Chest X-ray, PA view. Patient: 35 years old, sex M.
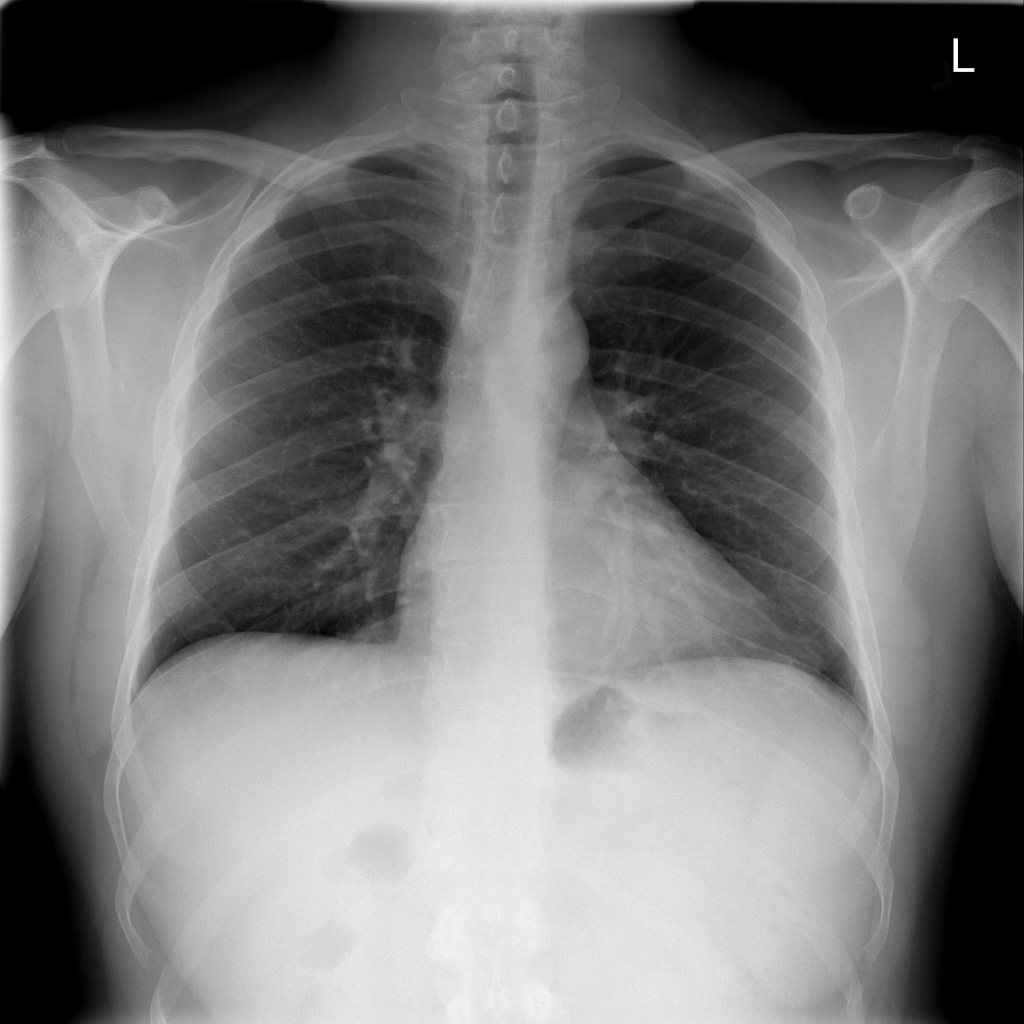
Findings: No Finding